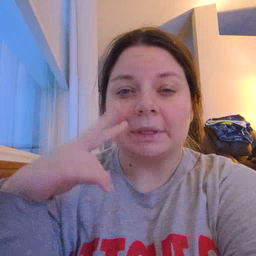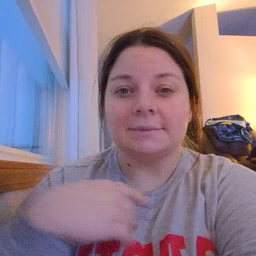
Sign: read